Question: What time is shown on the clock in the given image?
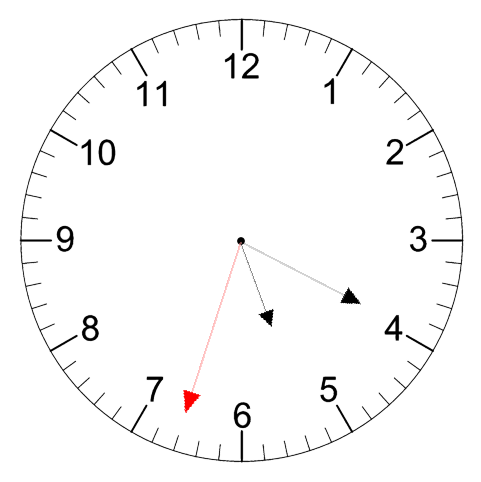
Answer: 05:19:33